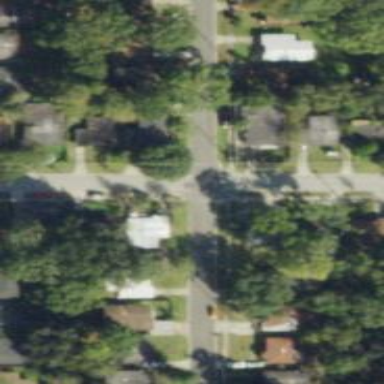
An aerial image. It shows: Residential road.